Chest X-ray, AP view. Patient: 38 years old, sex M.
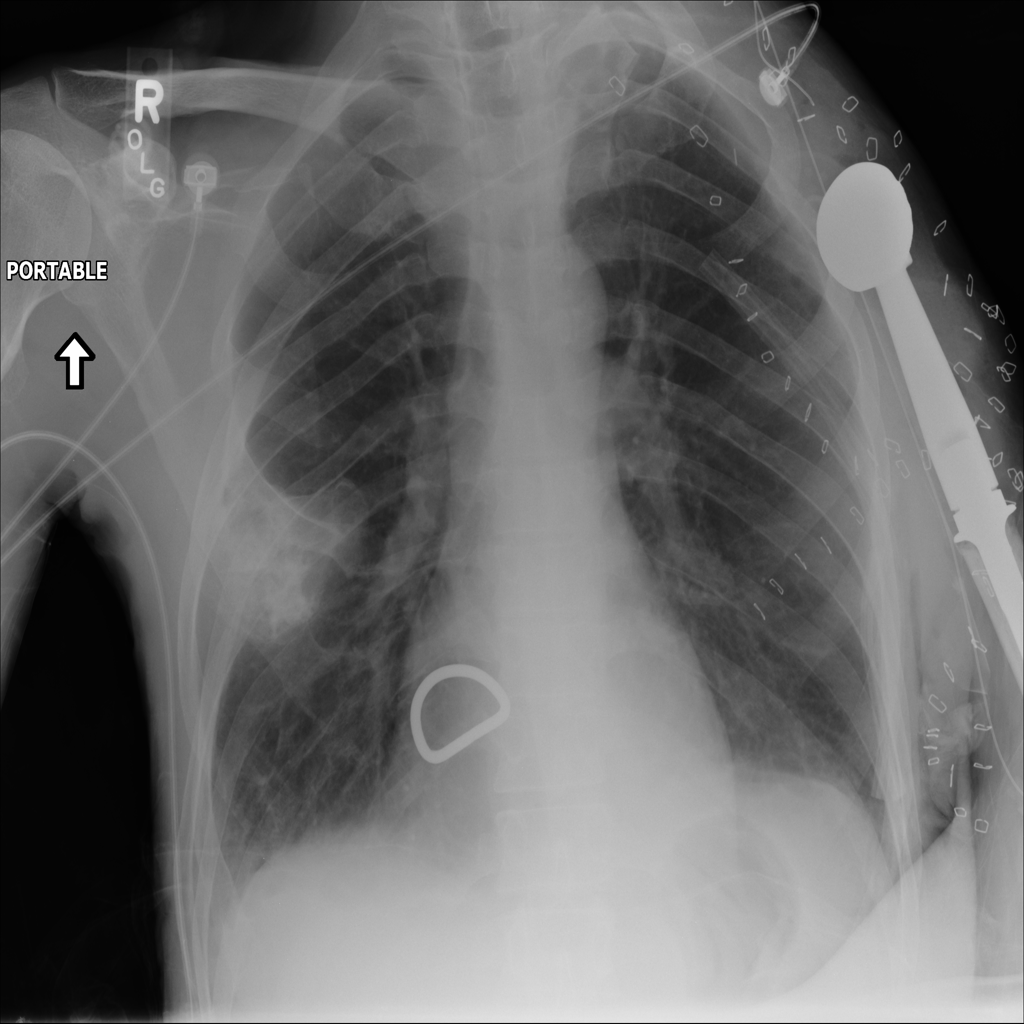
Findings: Mass